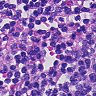
Metastatic tissue present: no